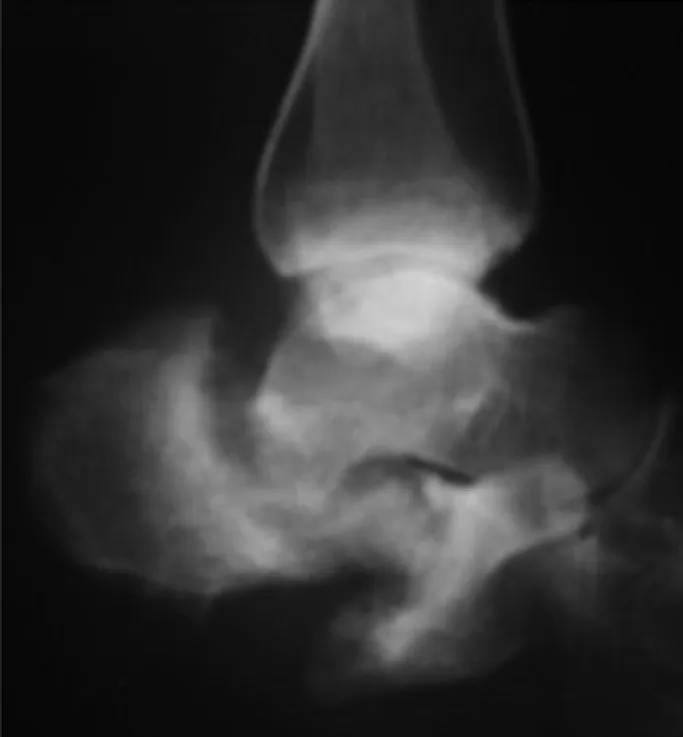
Plain radiographic lateral view showing bone resorption and collapse of the anterior and medial tuberosity of the calcaneus as well as proximal displacement of the greater tuberosity.
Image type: radiology (x_ray)